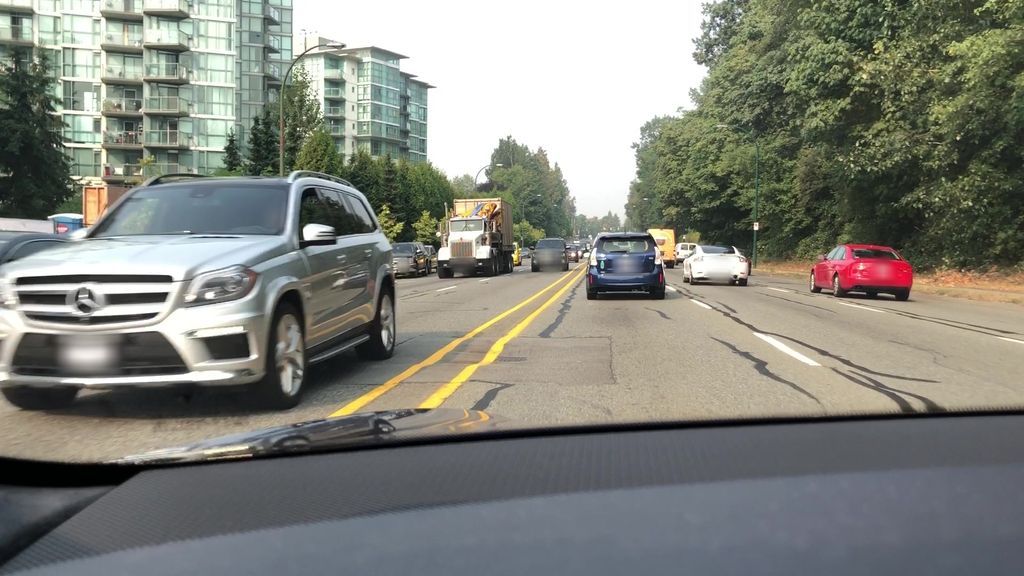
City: vancouver